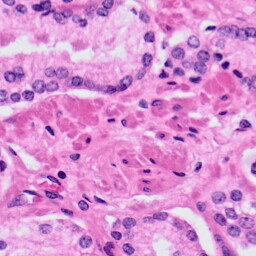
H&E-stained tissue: Prostate